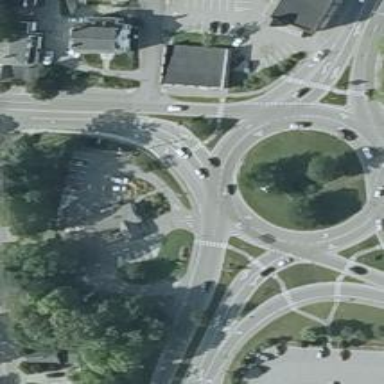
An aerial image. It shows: Roundabout at primary highway.